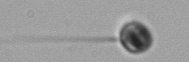
Label: flagellate